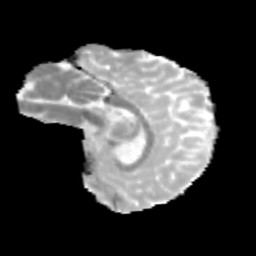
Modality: MD
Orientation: sagittal
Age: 11
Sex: female
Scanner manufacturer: siemens
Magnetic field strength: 3 T
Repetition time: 3.8 s
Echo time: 0.07 s